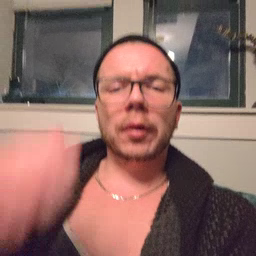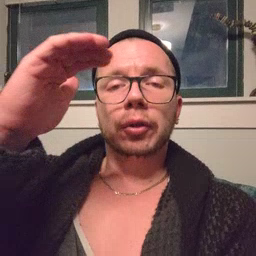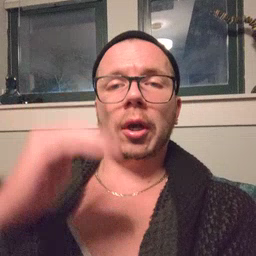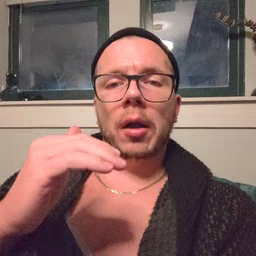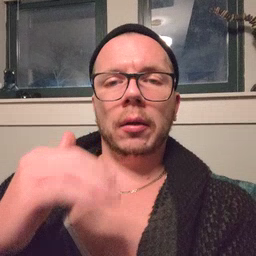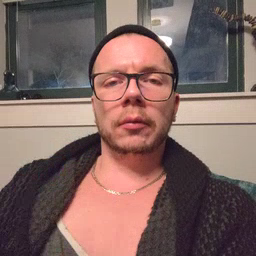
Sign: child